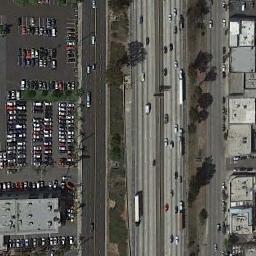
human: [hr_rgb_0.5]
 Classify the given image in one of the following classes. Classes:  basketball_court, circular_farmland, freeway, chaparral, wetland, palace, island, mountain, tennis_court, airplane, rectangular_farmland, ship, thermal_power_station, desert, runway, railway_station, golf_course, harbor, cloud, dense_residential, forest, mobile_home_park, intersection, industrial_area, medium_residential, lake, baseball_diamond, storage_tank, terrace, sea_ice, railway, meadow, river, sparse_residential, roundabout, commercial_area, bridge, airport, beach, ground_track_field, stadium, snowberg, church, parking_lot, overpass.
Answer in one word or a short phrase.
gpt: freeway